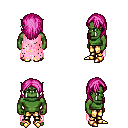
a pixel art fantasy rpg character, male body template, orc, green skin, pink tattered cape, gold greaves, pink long hairstyle, gold boots, four views (front, back, left, right), 2x2 character sprite sheet, small pixel art, hard edges, no anti-aliasing